Current action and preconditions to check: trajectory_clear

Your task: For each precondition in the list above, predict whether it will hold at this action.

Consider the current scene as observed from the mobile robot's camera, and analyze the predicted future states of all dynamic agents (e.g., people, animals, vehicles, or any moving entities) within the NEXT SECOND.

IMPORTANT: Only answer "very likely" if you are absolutely certain—based on strong, clear evidence—that a dynamic agent will violate the precondition in the predicted future state. Do NOT answer "very likely" for unlikely, ambiguous, or low-probability risks.

Ask yourself for each precondition: Is there a high probability, with clear and convincing evidence, that the predicted future states of any dynamic agent will interfere with the predicted future state of the currently executing action within the NEXT SECOND, causing that precondition to fail?

Assess the risk level based on these predictions. Use "likely" or "very likely" if motions create a clear risk of interference.

Use "neutral" or "improbable" if agents are nearby but their predicted paths are clearly diverging or non-conflicting.

Failure Risk Categories: "very improbable", "improbable", "neutral", "likely", "very likely"

Answer Format: Output ONLY the probability_of_failure value from these categories: "very improbable", "improbable", "neutral", "likely", "very likely"

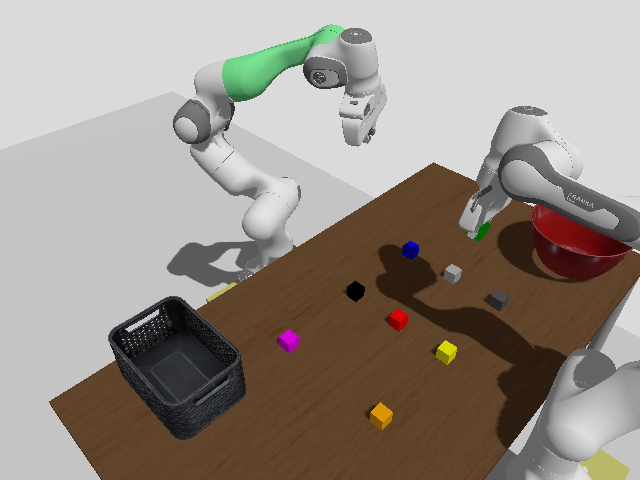

Answer: very improbable